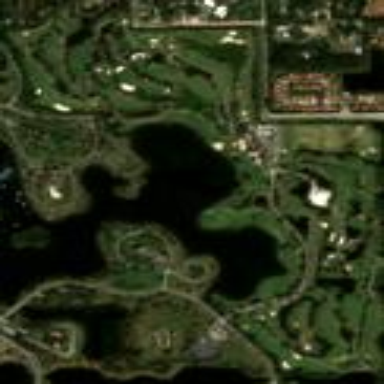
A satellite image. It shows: Golf course surrounded by greenery.